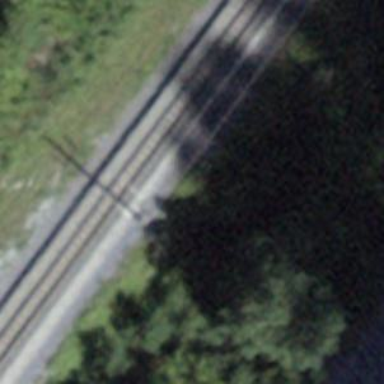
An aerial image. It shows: Power line is depicted.